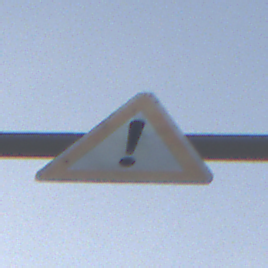
Verkehrszeichen: Gefahrenstelle
Umgebung: Outdoor, Nature
Tageszeit: SunriseSunset
Wetter: PartlyCloudy
Licht: Natural
Jahreszeit: NotSpecified
Kontrast: HighContrast